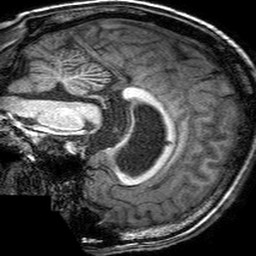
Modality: T1w
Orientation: sagittal
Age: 23
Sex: male